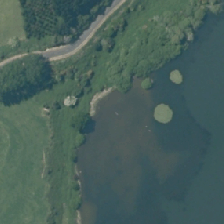
Land cover: lake_pond